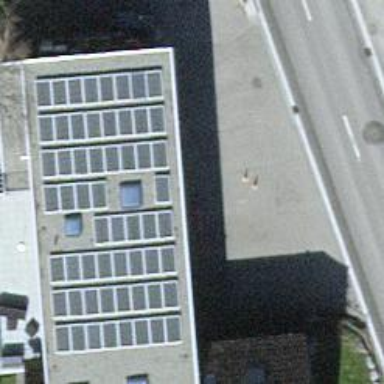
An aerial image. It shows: Solar photovoltaic panel generator producing electricity as small installation.